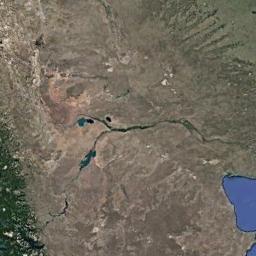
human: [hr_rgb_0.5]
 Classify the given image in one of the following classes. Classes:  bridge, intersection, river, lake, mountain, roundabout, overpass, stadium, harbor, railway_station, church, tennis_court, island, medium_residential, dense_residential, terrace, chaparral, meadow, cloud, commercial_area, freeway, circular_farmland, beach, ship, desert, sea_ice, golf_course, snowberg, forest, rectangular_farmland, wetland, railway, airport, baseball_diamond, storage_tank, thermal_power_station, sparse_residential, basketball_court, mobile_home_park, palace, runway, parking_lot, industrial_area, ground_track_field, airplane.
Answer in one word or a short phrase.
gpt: desert